Question:
'''
(UITableViewCell *)tableView:(UITableView *)tableView cellForRowAtIndexPath:(NSIndexPath *)indexPath {
if (tableView == method) {
static NSString *CellIdentifier = @"Cell";
UITableViewCell *methodcell = (UITableViewCell *)[tableView dequeueReusableCellWithIdentifier:CellIdentifier];
if(methodcell == nil){
methodcell = [[UITableViewCell alloc]initWithStyle:UITableViewStylePlain reuseIdentifier:CellIdentifier];
}
methodcell.textLabel.text = [methodarray objectAtIndex:indexPath.row];
return methodcell;
}
else if (tableView == schedule){
static NSString *CellIdentifier = @"Cell";
UITableViewCell *schedulecell = (UITableViewCell *)[tableView dequeueReusableCellWithIdentifier:CellIdentifier];
if(schedulecell == nil){
schedulecell = [[UITableViewCell alloc]initWithStyle:UITableViewStylePlain reuseIdentifier:CellIdentifier];
}
schedulecell.textLabel.text = [ScheduleArray objectAtIndex:indexPath.row];
return schedulecell;
}
}
'''
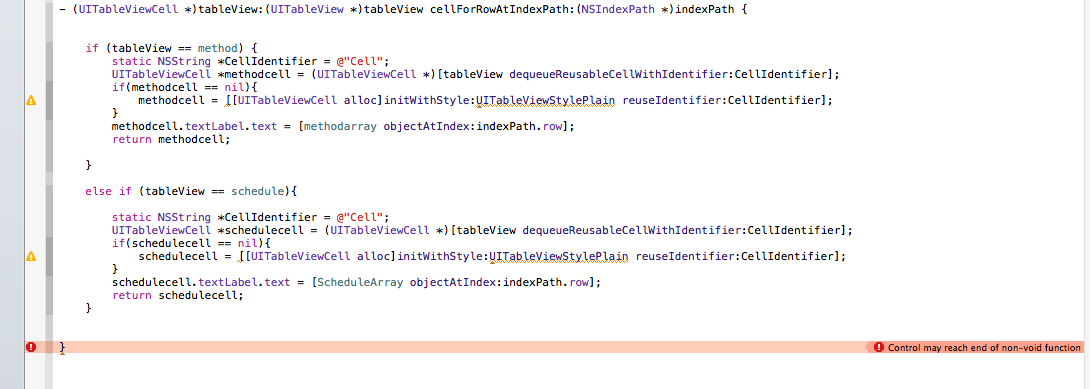
Answer: You can deque cell outside if {} else if {}, configure it depending on tableView and return.
'''
static NSString *CellIdentifier = @"Cell";
UITableViewCell *cell = (UITableViewCell *)[tableView dequeueReusableCellWithIdentifier:CellIdentifier];
if(cell == nil){
cell = [[UITableViewCell alloc]initWithStyle:UITableViewStylePlain
reuseIdentifier:CellIdentifier];
}
if (tableView == method) {
//configure cell for method tableView
} else if (tableView == schedule) {
//configure cell for schedule tableView
}
return cell;
'''